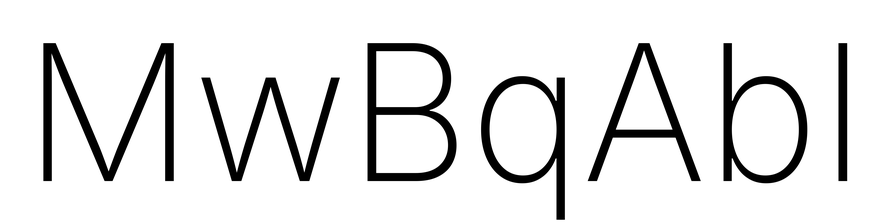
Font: Inter_ExtraLight